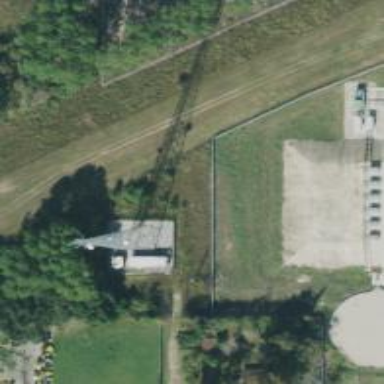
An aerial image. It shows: Communication mast tower.